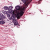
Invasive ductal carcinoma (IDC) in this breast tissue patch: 0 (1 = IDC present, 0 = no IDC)